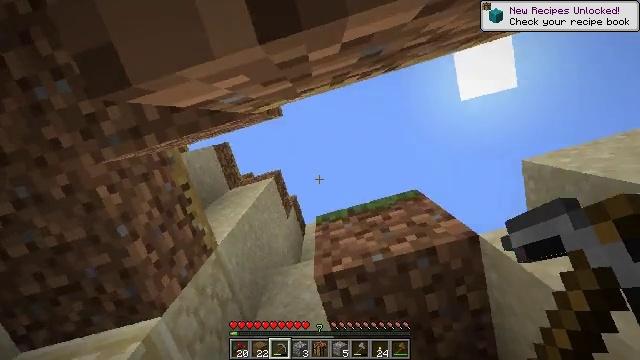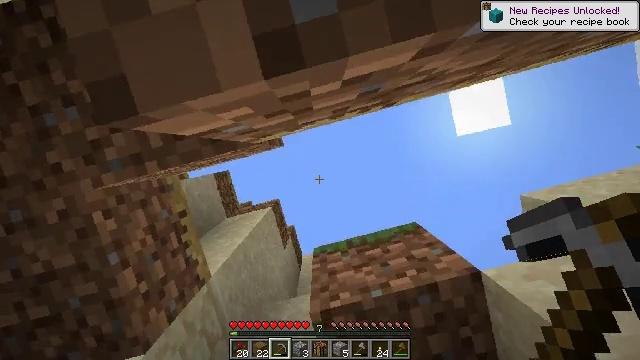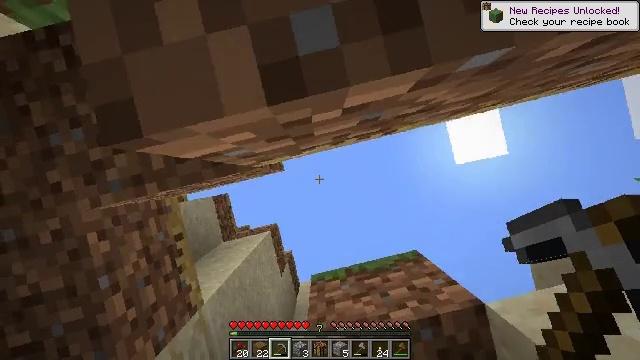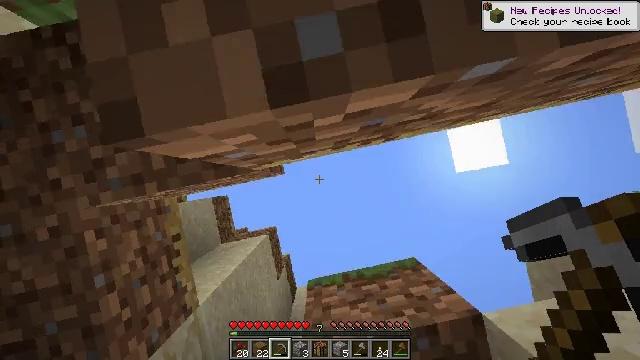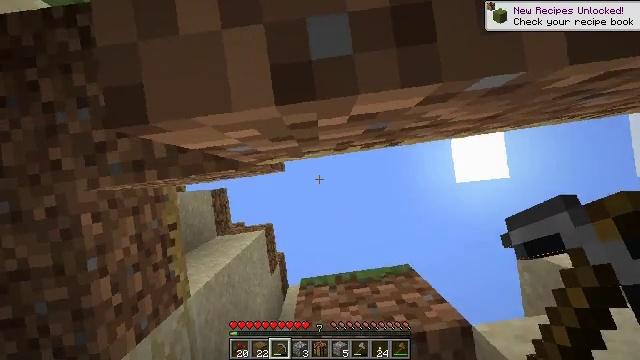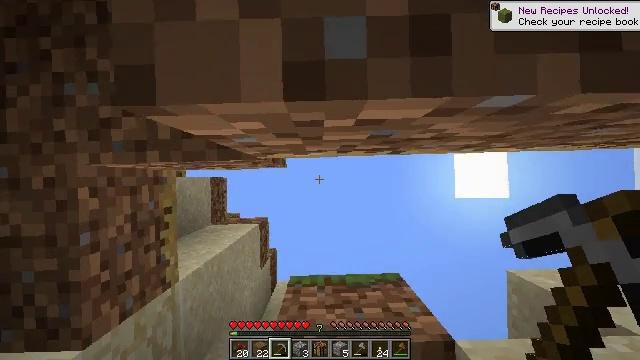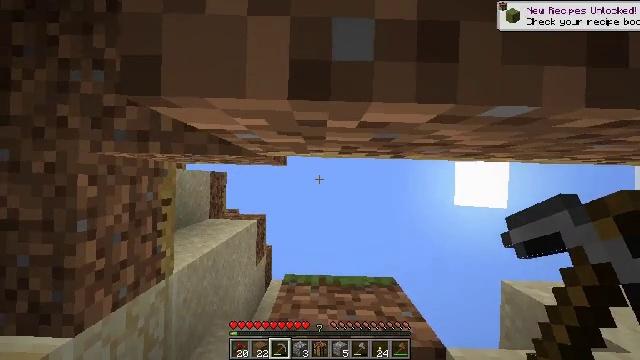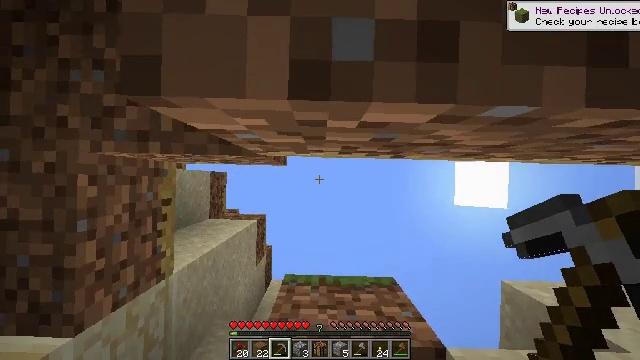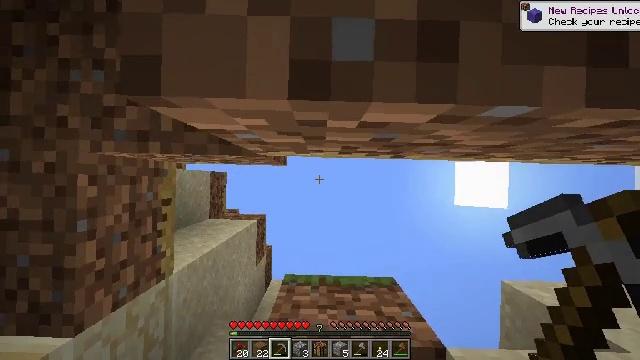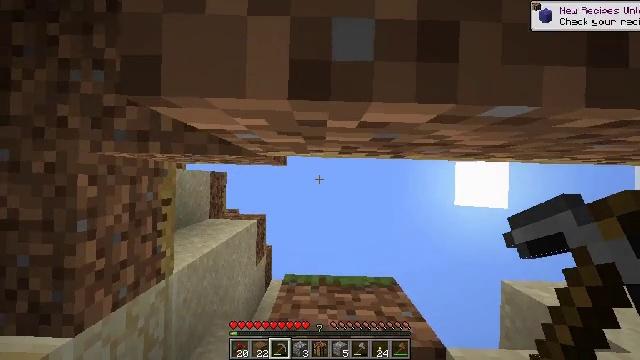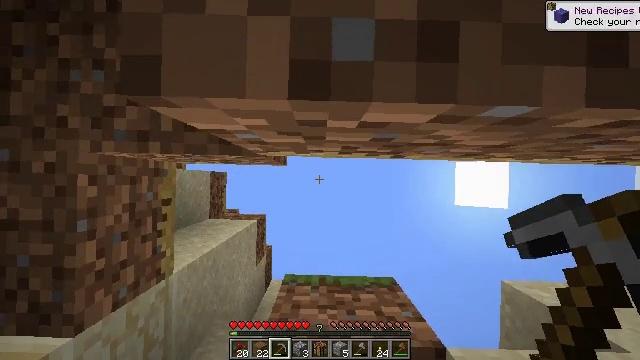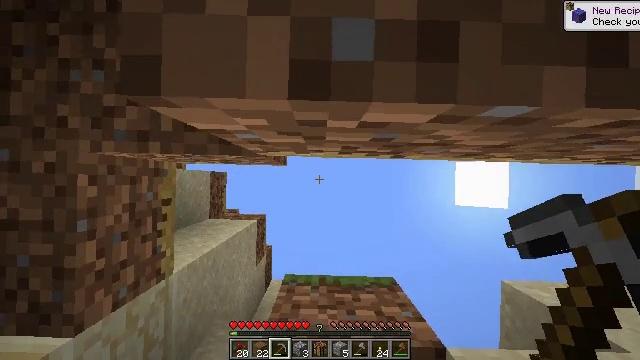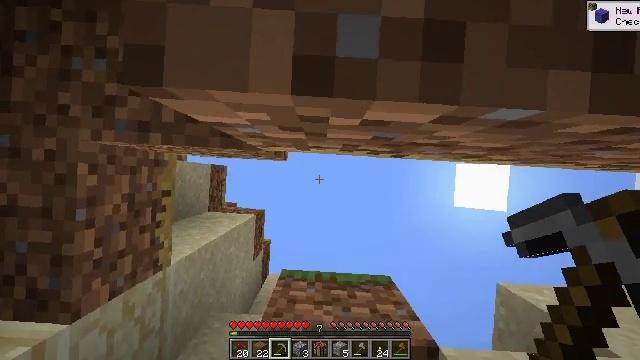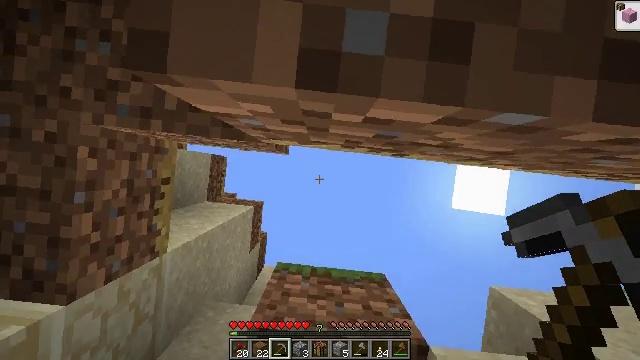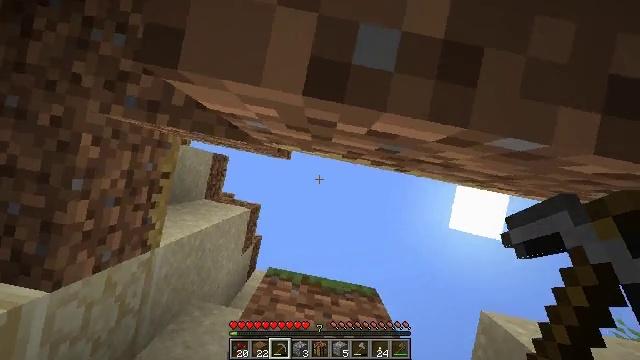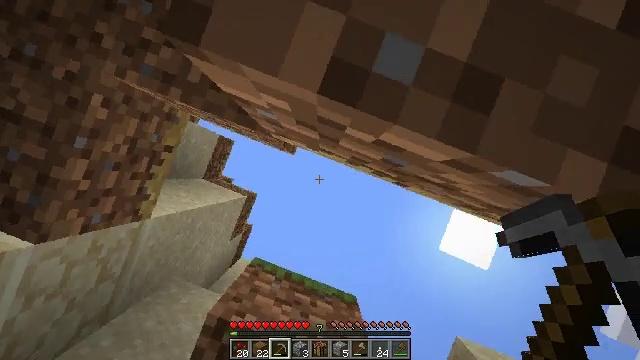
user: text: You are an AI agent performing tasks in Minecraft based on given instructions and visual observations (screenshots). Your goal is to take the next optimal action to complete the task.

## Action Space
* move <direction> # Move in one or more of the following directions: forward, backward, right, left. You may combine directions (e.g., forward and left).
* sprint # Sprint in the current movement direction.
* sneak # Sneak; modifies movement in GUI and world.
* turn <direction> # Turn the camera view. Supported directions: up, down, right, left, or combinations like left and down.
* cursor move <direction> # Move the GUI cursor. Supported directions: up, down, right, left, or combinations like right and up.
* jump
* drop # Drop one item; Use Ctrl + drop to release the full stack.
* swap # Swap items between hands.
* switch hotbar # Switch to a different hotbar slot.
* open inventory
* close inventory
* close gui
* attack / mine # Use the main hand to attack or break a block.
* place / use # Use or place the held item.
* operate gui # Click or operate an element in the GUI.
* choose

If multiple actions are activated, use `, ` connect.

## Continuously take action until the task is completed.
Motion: motion action
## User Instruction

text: Dig the grass path to transform it.
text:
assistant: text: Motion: turn right and up
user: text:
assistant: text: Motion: turn right and up
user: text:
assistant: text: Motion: turn right and up
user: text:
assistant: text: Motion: turn right and up
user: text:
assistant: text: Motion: turn right and up
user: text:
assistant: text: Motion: turn right and up
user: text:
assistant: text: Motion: no_op
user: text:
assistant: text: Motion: no_op
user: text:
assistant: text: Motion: no_op
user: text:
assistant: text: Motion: no_op
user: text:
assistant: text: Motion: no_op
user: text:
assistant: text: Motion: turn right
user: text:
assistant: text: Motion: turn right and down
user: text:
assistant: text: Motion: turn right and up
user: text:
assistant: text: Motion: turn right and up
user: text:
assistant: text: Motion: turn right and up
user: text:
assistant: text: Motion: turn right and up
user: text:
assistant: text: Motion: turn right and up
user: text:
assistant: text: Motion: no_op
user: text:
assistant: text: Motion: move back
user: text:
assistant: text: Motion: move back
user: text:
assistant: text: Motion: move back
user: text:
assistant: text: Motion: move back
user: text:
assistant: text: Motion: turn right and down
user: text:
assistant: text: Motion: turn right and down
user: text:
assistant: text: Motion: turn right and down
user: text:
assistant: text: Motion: attack / mine
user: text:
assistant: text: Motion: attack / mine
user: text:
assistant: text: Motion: attack / mine
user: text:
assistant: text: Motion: attack / mine